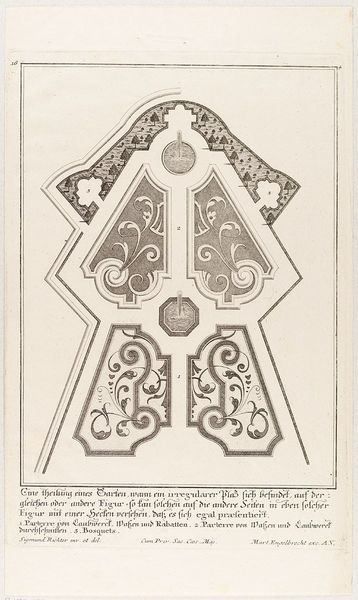
Titel: Gartenparterre
Künstler: Siegmund Richter
Standort: Hamburg
Institution: Museum für Kunst und Gewerbe Hamburg
Schlagwörter: baum, blumen, säule, barock, natur, strauch, wege, garten, springbrunnen, schrift, grafik, graphik, ornamente, fotografie, photographie, kreuz, druck, druckgraphik, druckgrafik, radierung, stich, text, entwurf, laubwerk, blattwerk, blumenbeet, plan, fontaine, kupferstich, grundriss, parks, bandelwerk, reproduktionen, barockzeit, barockzeitalter, druckerzeugnisse, bäume, sträucher, gebäudes, gärten, ornamentstich, vorlageblätter, gartenlabyrinth